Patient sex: M
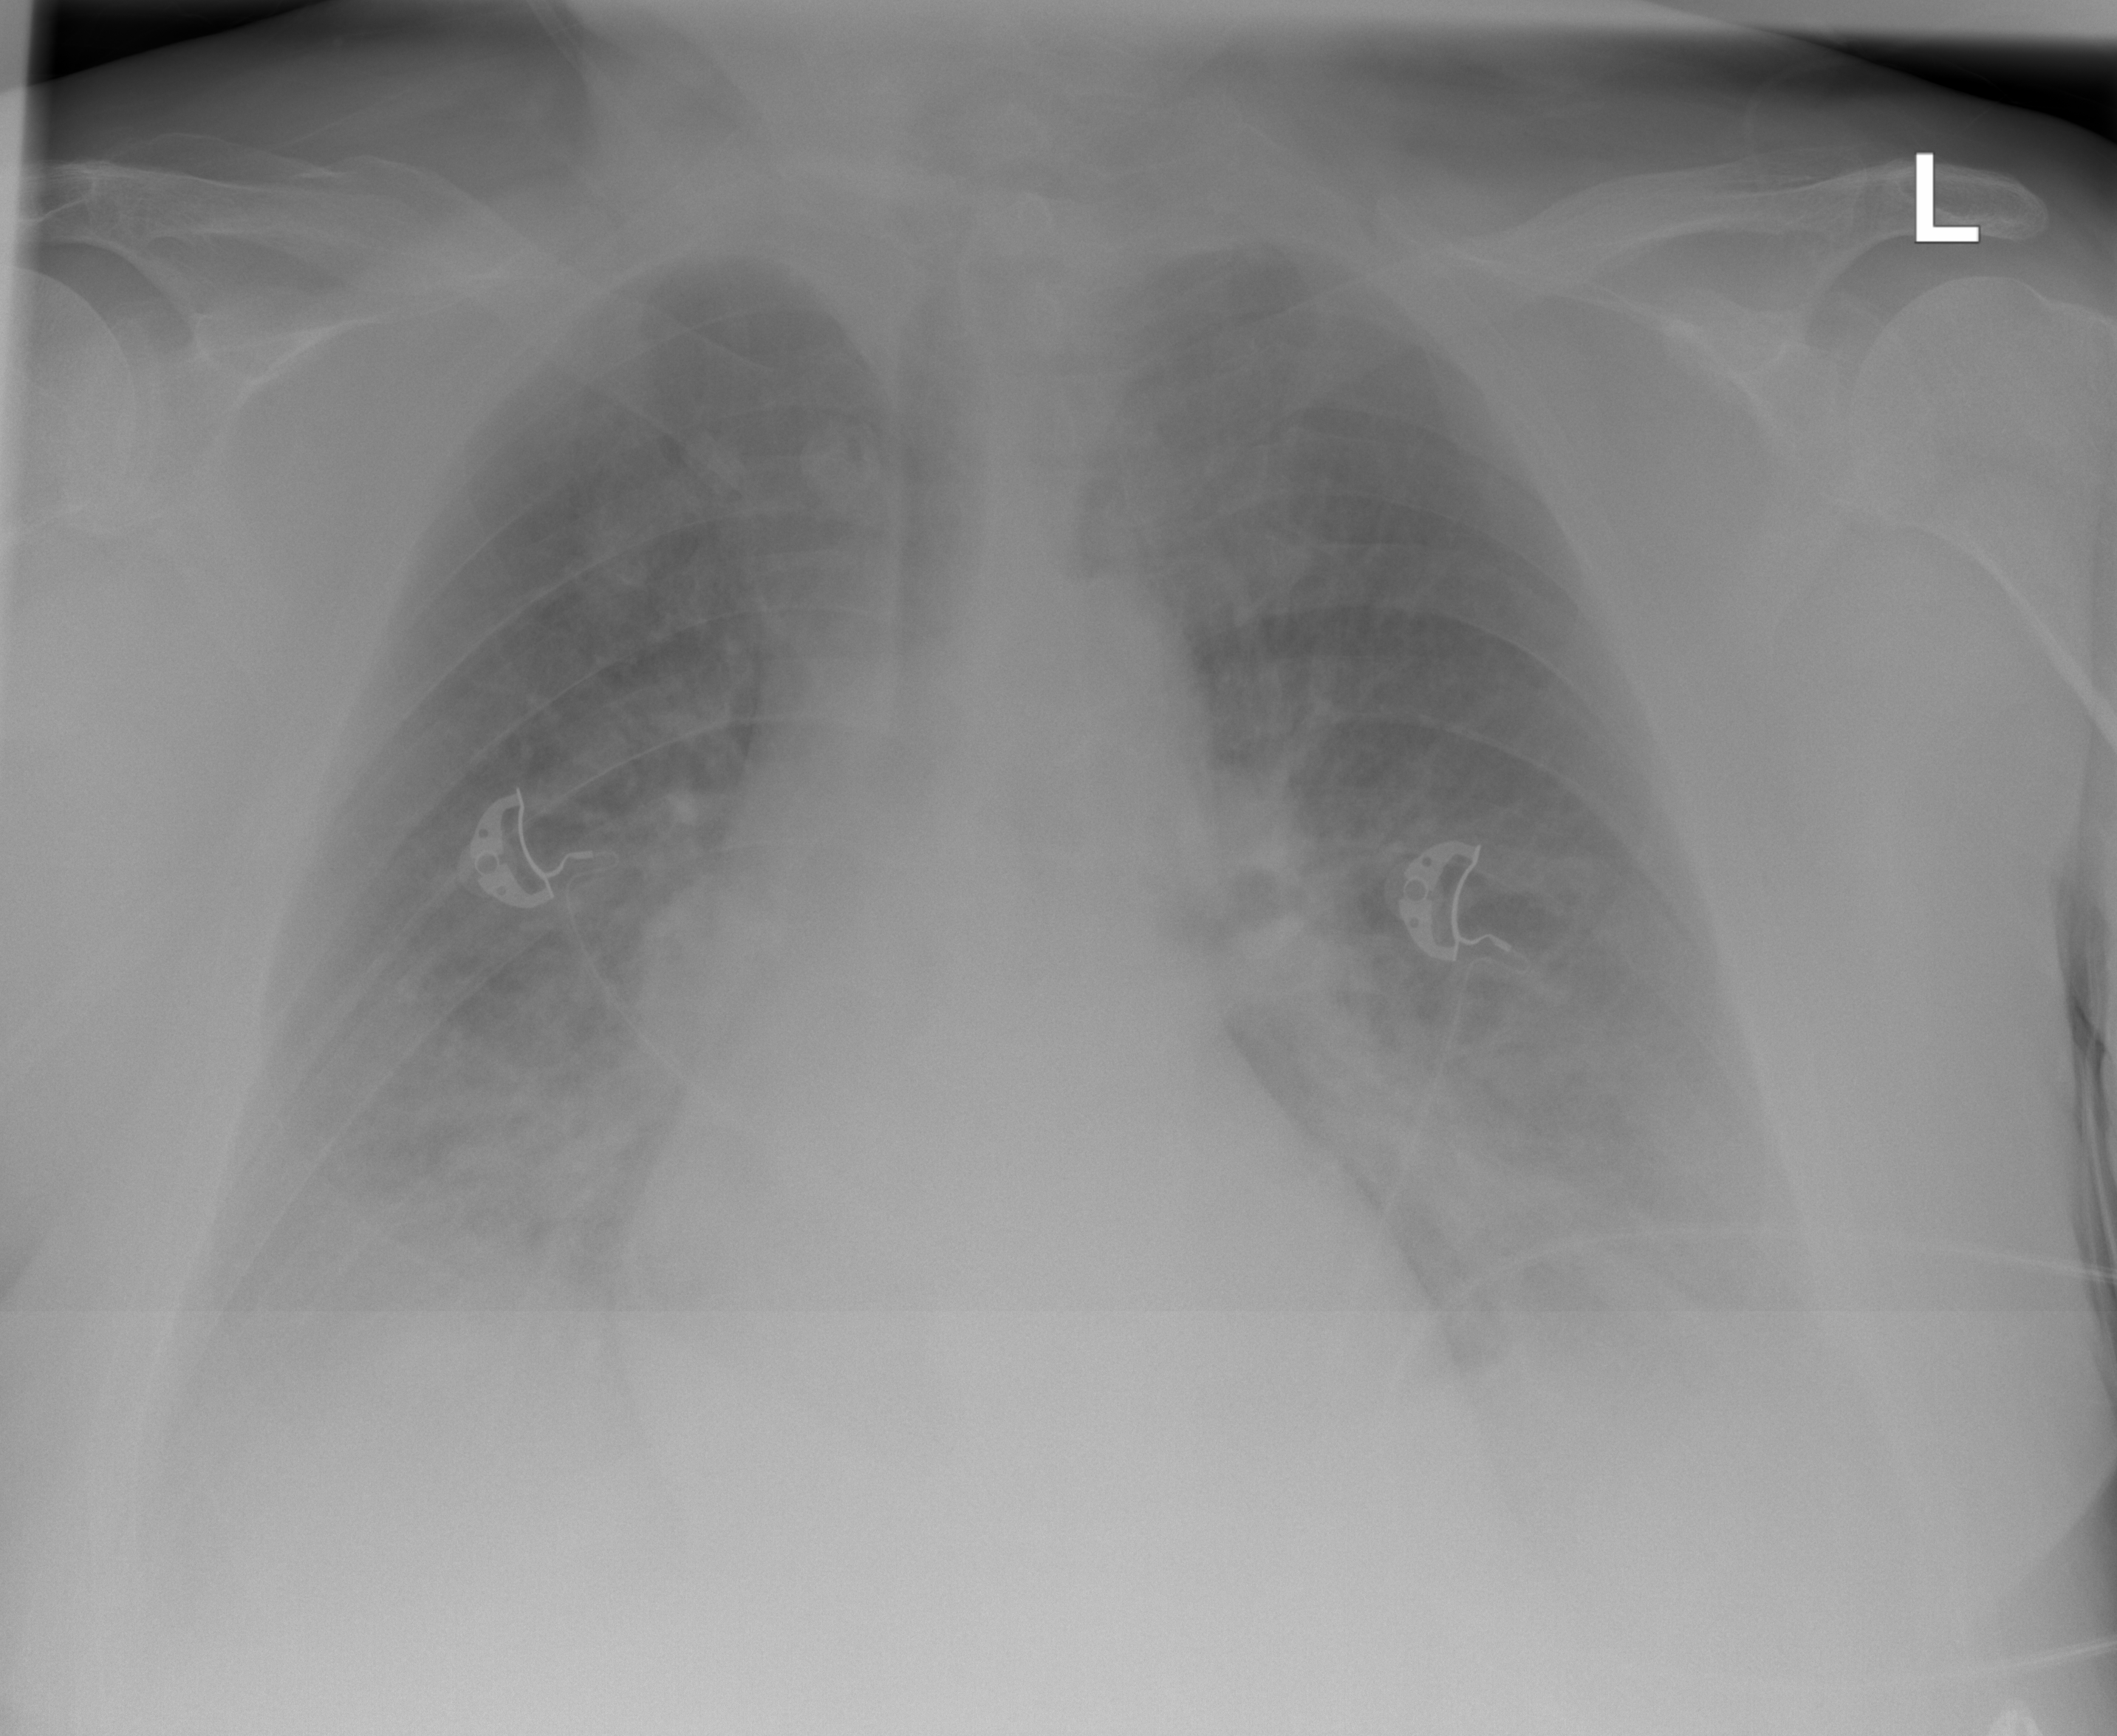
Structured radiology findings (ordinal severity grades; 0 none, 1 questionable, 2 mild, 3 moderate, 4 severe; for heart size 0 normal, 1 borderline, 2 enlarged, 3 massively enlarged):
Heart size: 1
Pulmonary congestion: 2
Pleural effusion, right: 2
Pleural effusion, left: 2
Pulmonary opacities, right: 2
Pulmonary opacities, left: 2
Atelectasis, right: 2
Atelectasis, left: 2